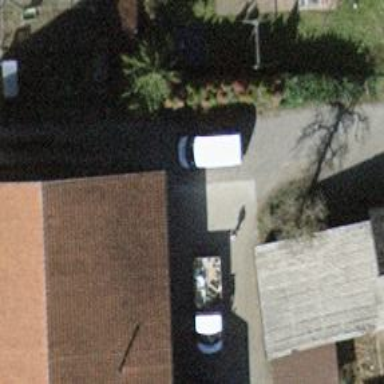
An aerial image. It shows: Driveway made of paving stones.